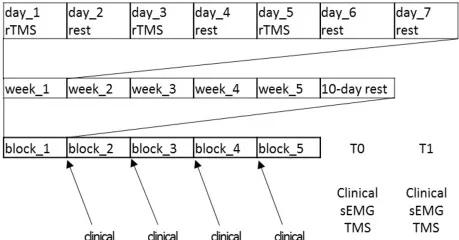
Experimental procedure outline.
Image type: chart (chart)